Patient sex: M
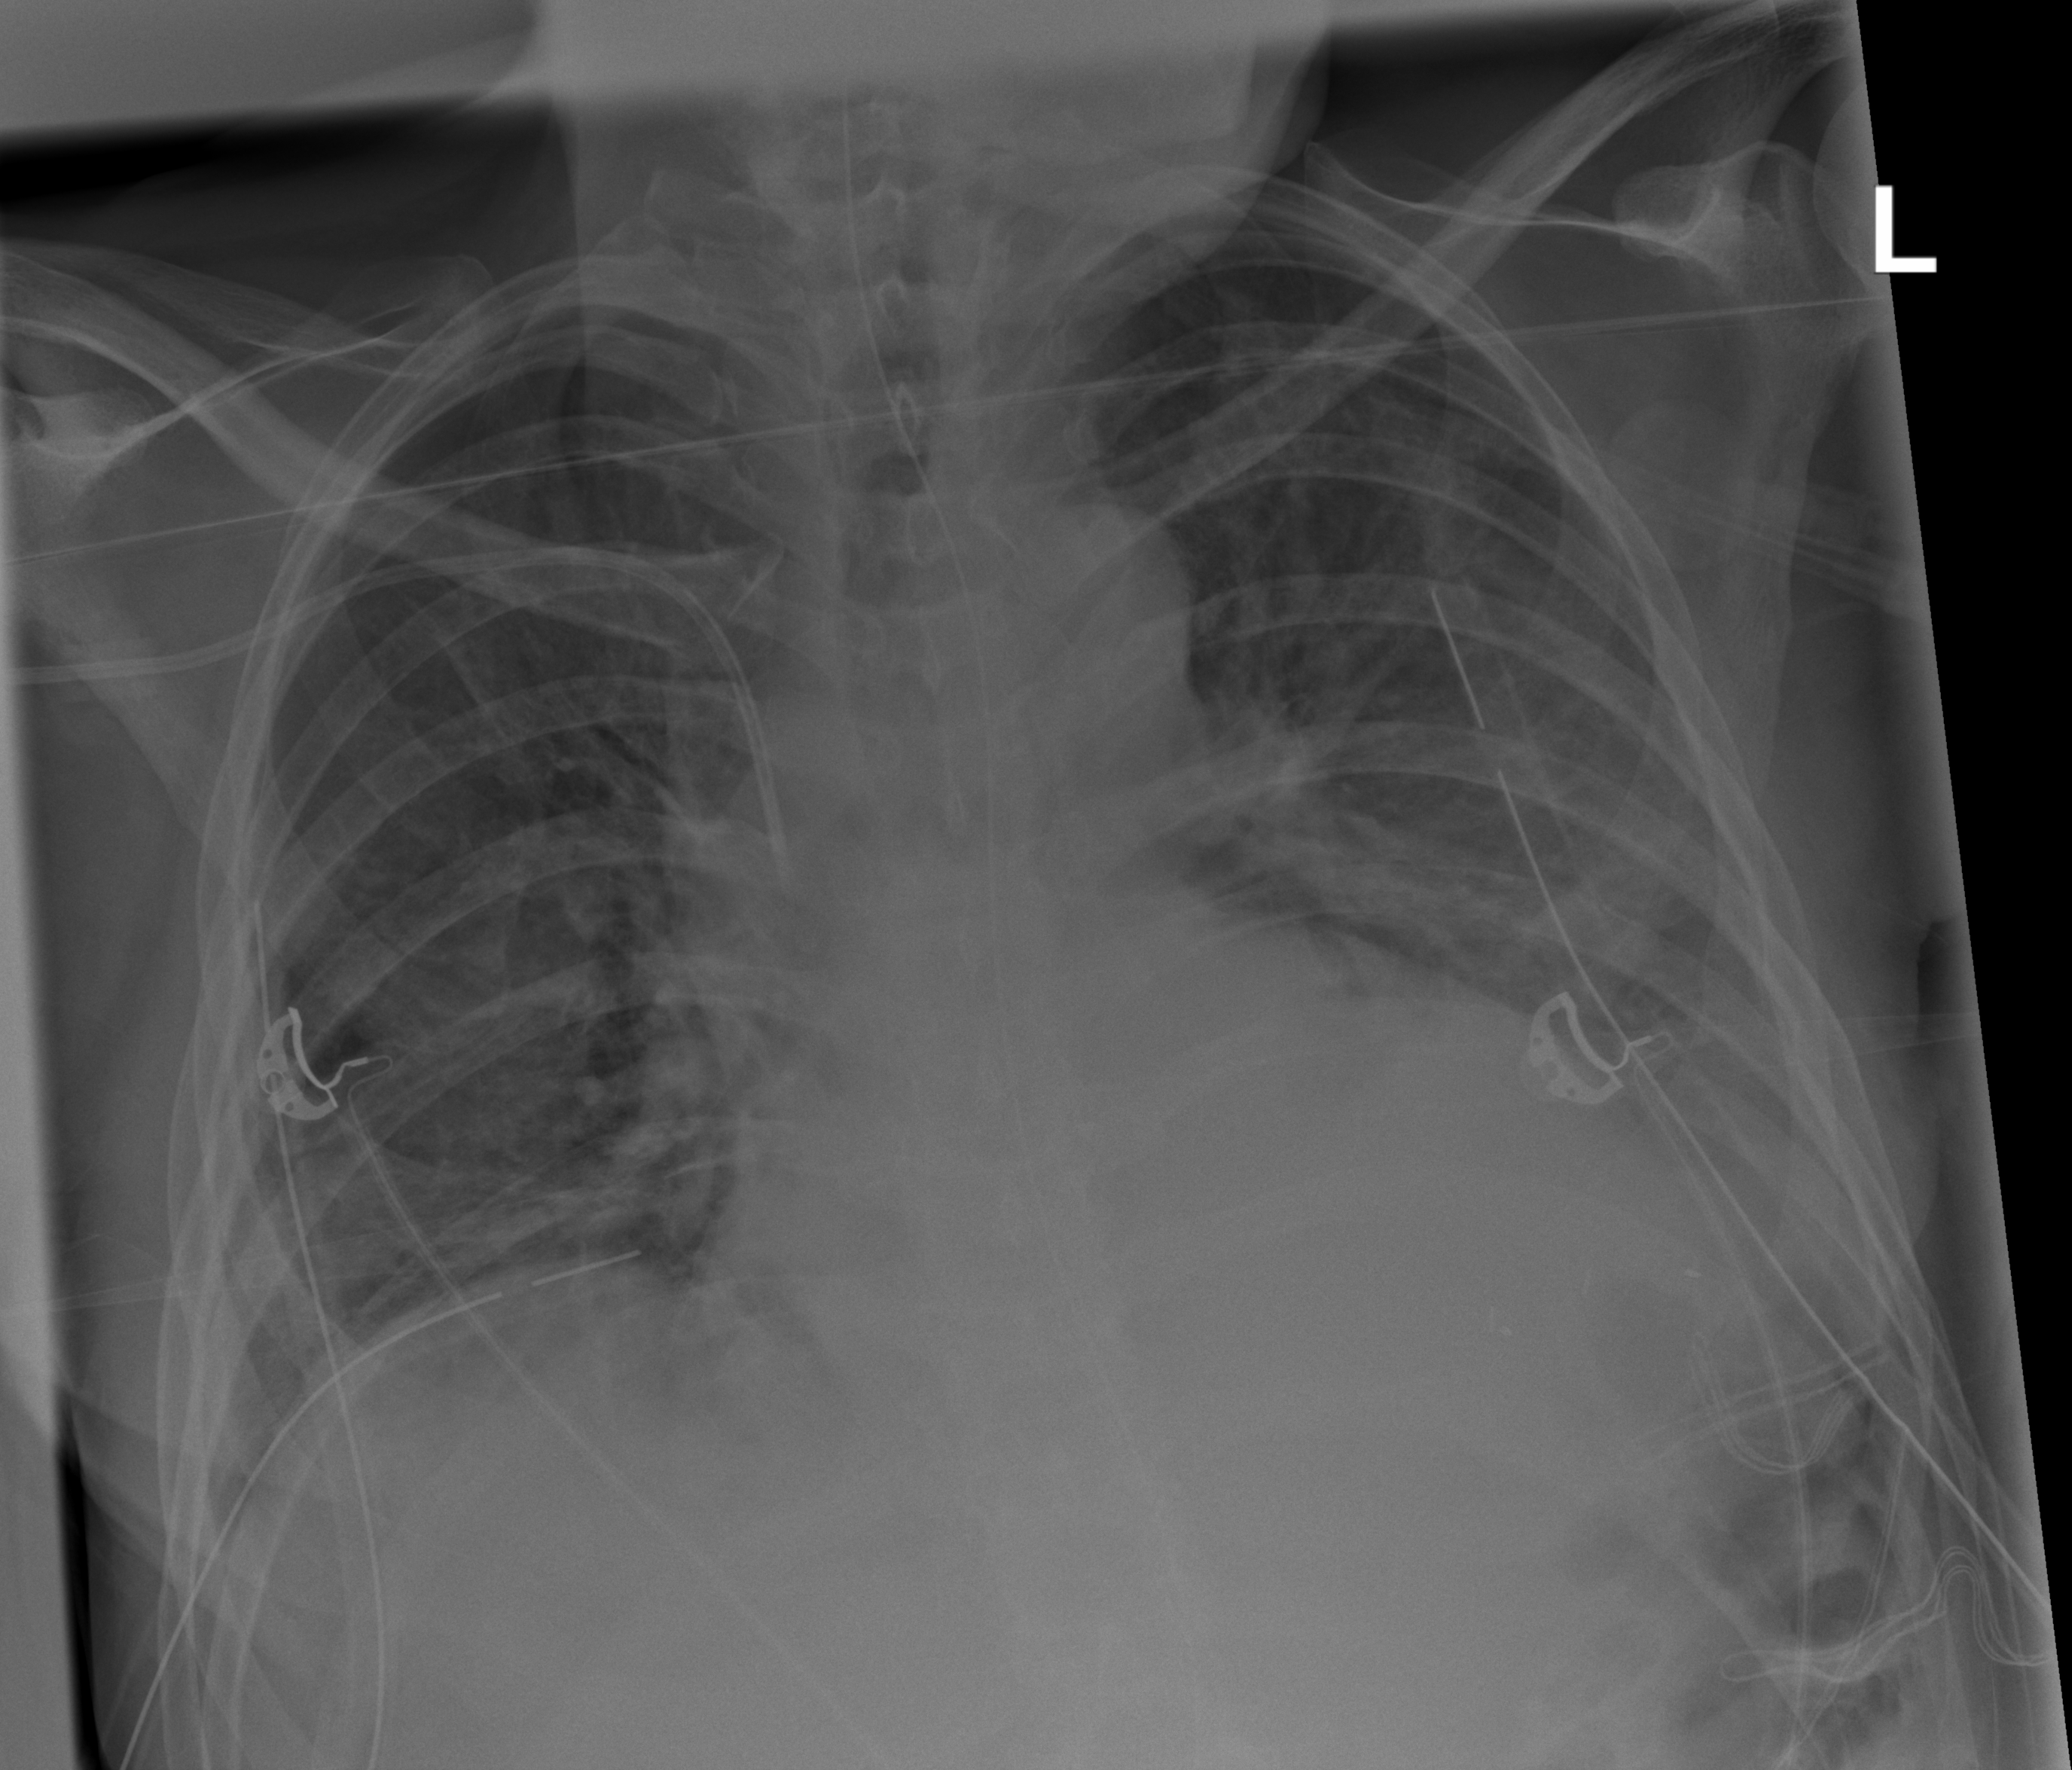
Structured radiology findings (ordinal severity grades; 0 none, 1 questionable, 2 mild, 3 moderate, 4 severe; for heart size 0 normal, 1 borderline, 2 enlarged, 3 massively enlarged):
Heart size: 1
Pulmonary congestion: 0
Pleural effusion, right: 1
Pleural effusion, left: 2
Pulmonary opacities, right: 0
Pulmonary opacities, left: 0
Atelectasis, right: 2
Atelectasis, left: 2